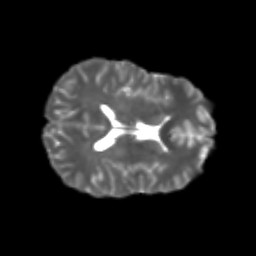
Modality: T2w
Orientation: axial
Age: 21
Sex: male
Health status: healthy
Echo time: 0.074 s